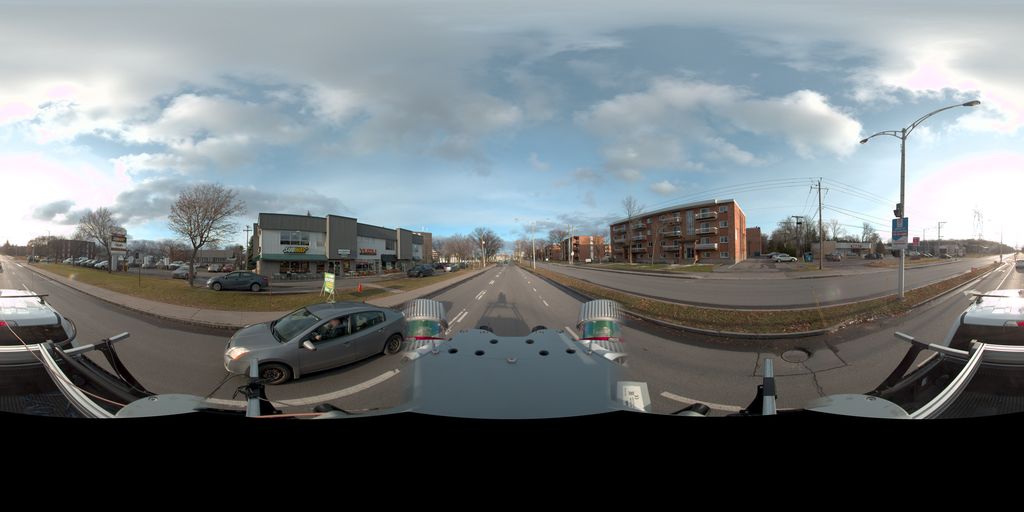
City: quebec_city